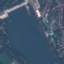
Land use / land cover: River